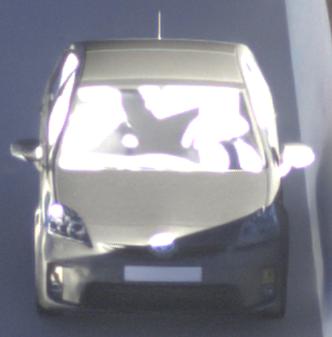
Make: Toyota
Model: Prius 1.5 Hybrid
Detailed model: Prius (HW2)
Model produced from: 2006/03
Model produced until: 2009/06
Doors: 5
Color: gray
Road condition: dry road
Daytime: sunrise or sunset
Contrast: high contrast